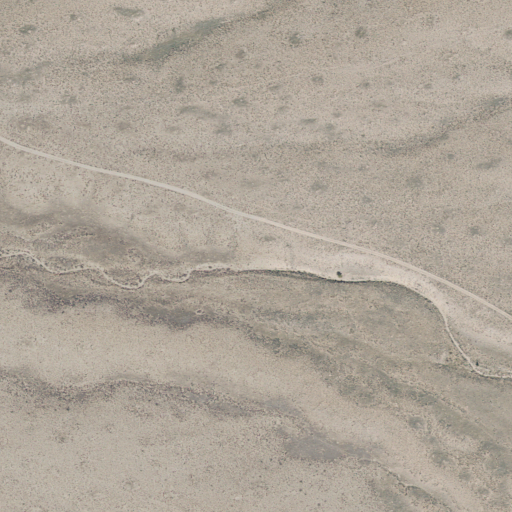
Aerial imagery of valley in Utah named May Hollow containing shrub, grassland, and open development